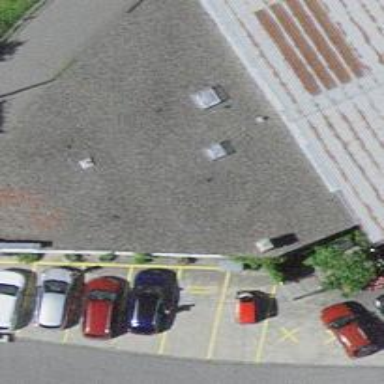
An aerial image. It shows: Office building.